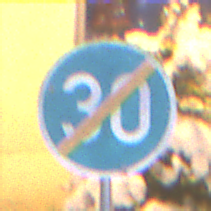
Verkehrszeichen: EndeMindestgeschwindigkeit
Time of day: Night
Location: Outdoor (Urban)
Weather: Overcast
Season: Winter
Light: Artificial